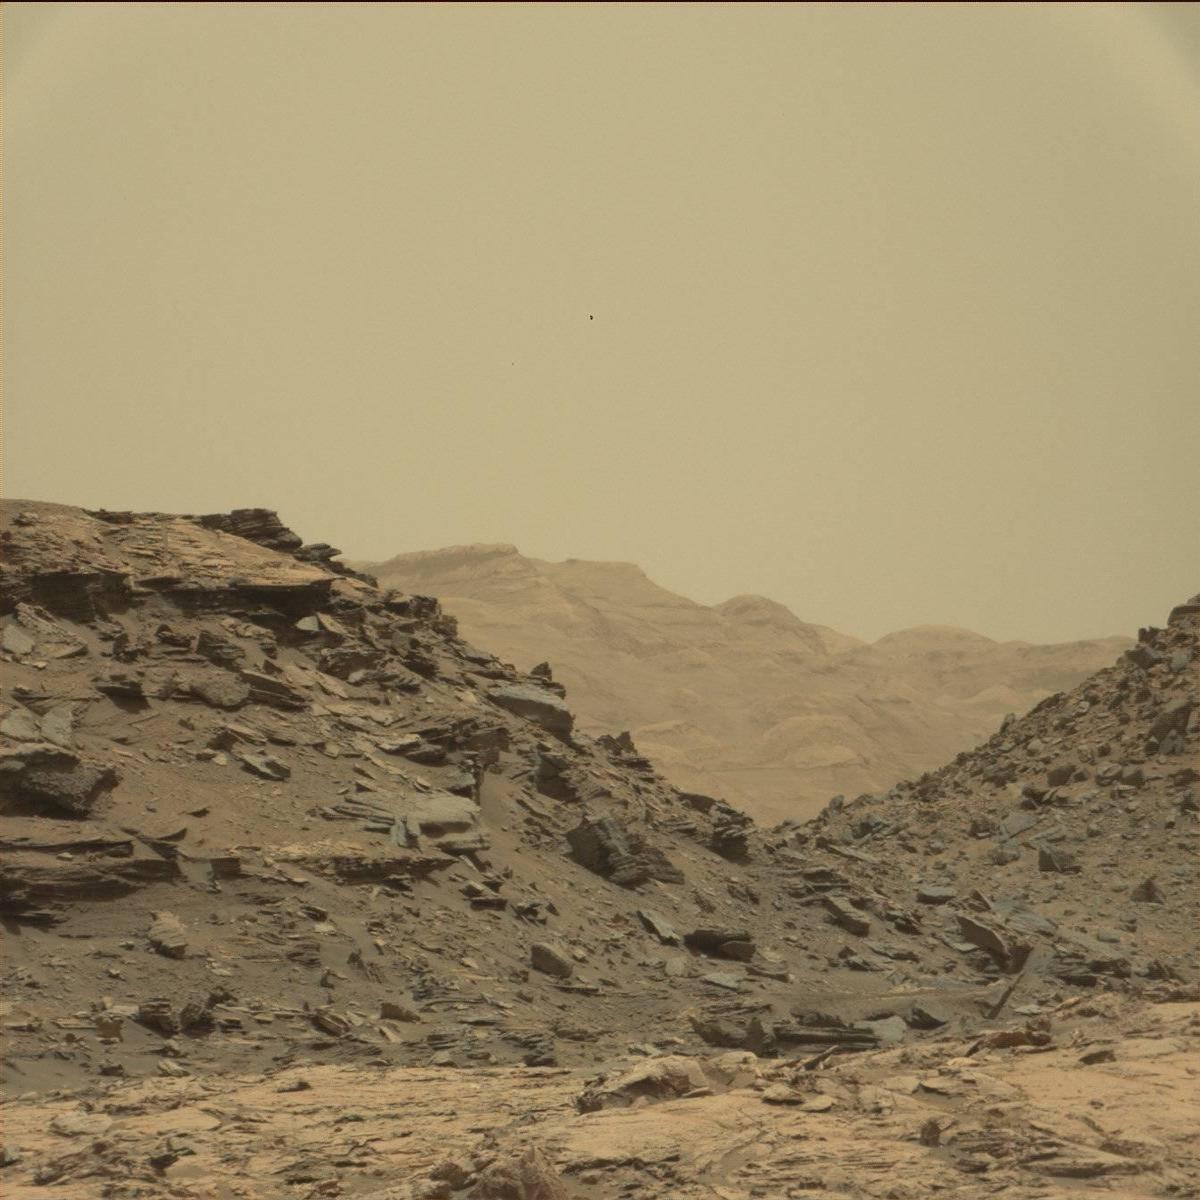
Terrain classes present: Bedrock, Ridge, Rock, Sand / Soil, Sky